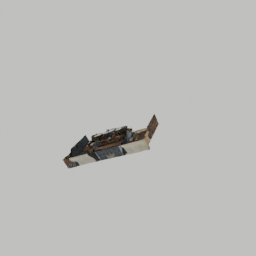
Label: electronics